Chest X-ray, PA view. Patient: 60 years old, sex M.
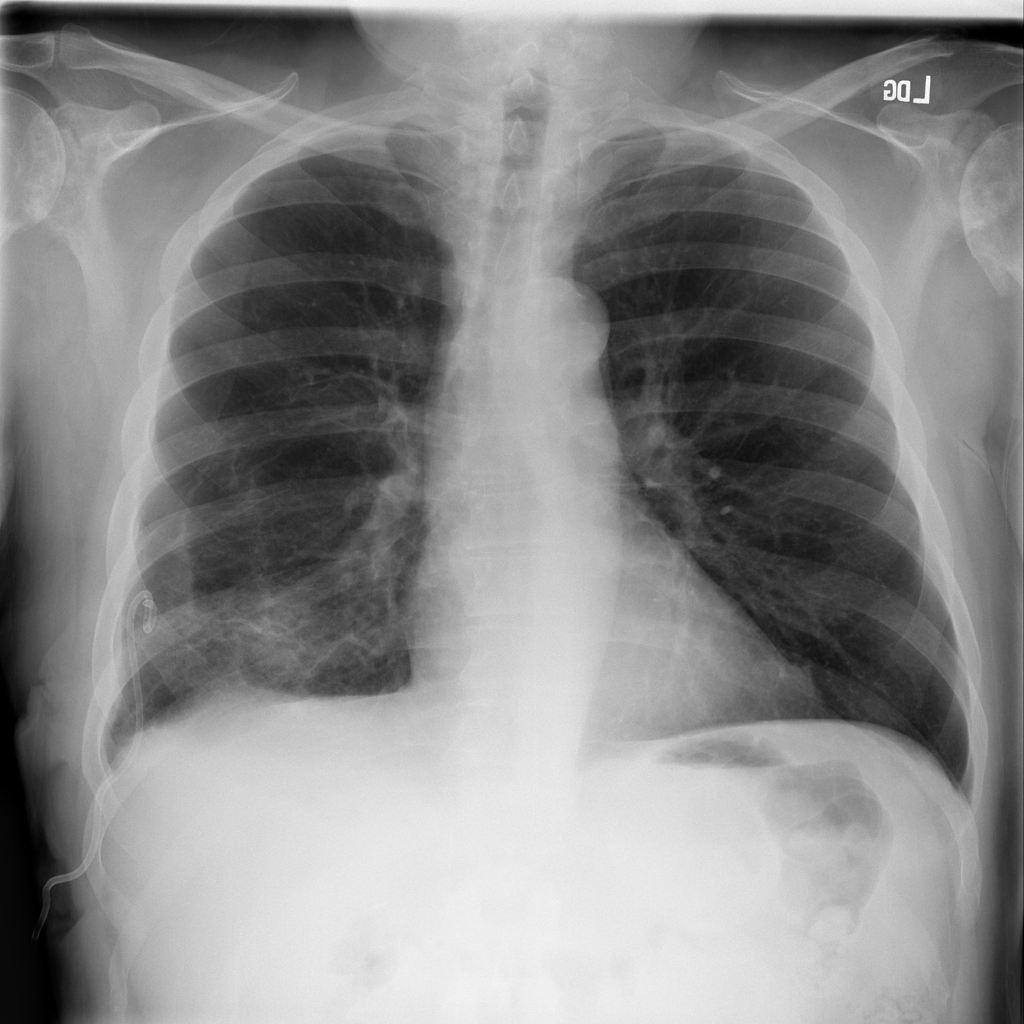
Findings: Atelectasis, Effusion, Infiltration